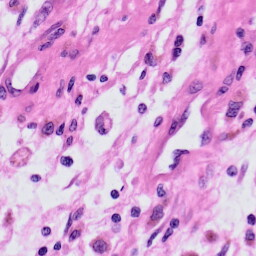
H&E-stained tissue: Skin